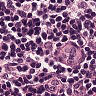
Metastatic tissue present: no